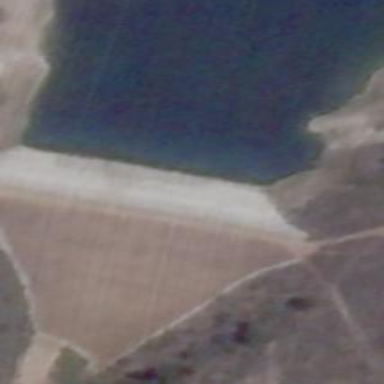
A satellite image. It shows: Dam along waterway.